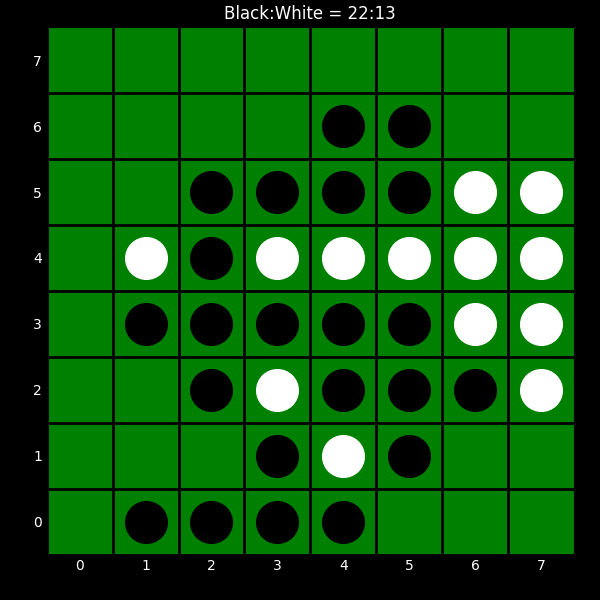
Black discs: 22
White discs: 13